Question: I got the following class hierarchy:
'MssqlDataSource<T>':'DataSource<T>':'IDataSource<T>':'IQueryable<T>'
Inside the 'MssqlDataSource' class I got the property:
'''
private Table<T> Table { get { return (Table<T>)(IQueryable<T>)this; } }
'''
And the double casting ('this' to <URL>this' or just 'this' because I am getting the compilation error.
---
'''
private Table<T> Table { get { return (Table<T>)this; } }
'''
Produces the:

---
So how to solve it? How to use only one casting (or better none) to avoid the complilation error? And why does it appear?
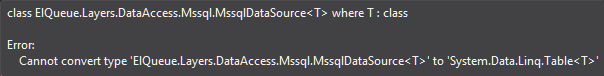
Answer: According this:
'''
MssqlDataSource<T>:DataSource<T>:IDataSource<T>:IQueryable<T>
'''
'MssqlDataSource<T>' doesn't inherits from 'Table<T>'.
Why should this casting be worked?